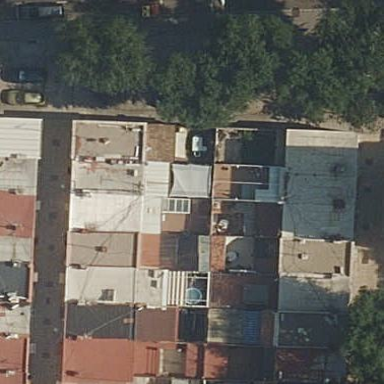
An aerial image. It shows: Terrace building.